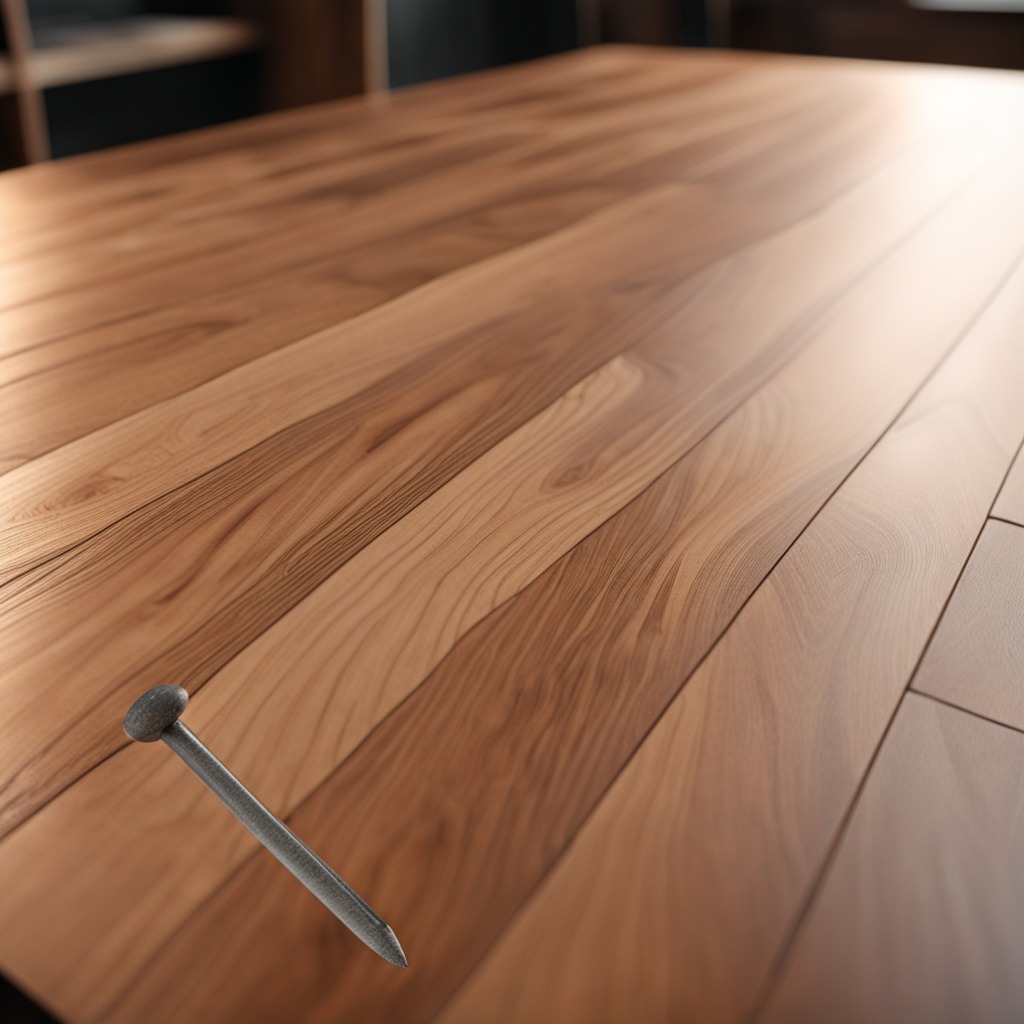
A nail is lying on the wooden table.